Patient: sex F, age 36
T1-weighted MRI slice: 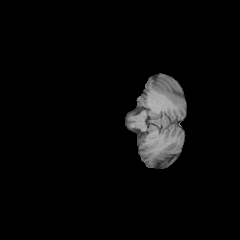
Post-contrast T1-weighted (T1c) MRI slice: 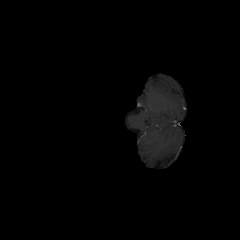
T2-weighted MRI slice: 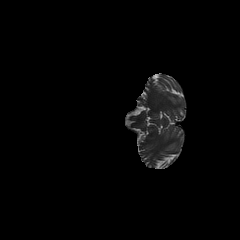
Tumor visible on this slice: no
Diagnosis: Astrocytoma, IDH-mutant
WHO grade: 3